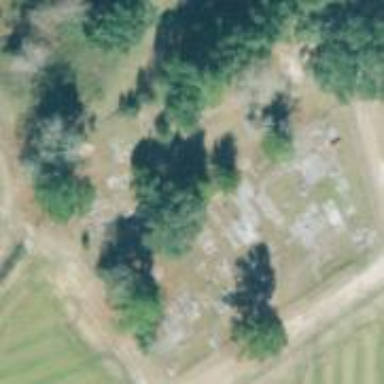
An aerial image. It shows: Cemetery.